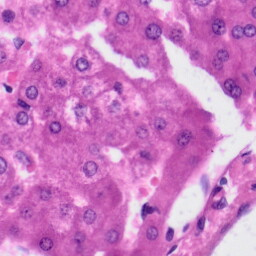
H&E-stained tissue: Liver